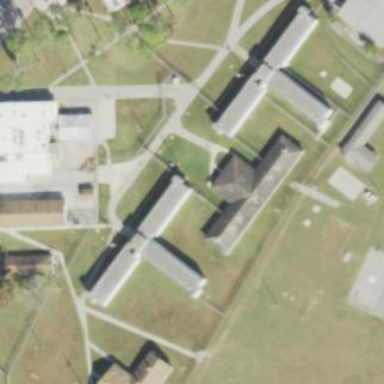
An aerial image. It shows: Prison building.